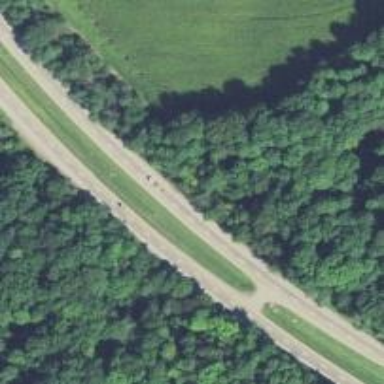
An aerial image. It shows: Trunk highway with expressway features.